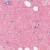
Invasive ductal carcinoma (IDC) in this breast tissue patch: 0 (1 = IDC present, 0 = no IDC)